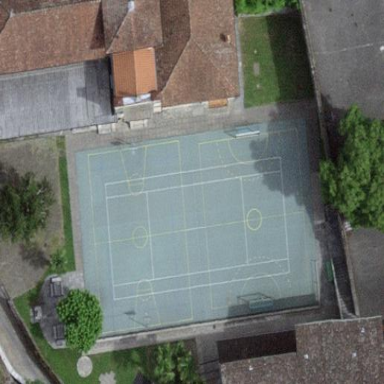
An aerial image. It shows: Tennis court on pitch.